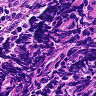
Metastatic tissue present: no